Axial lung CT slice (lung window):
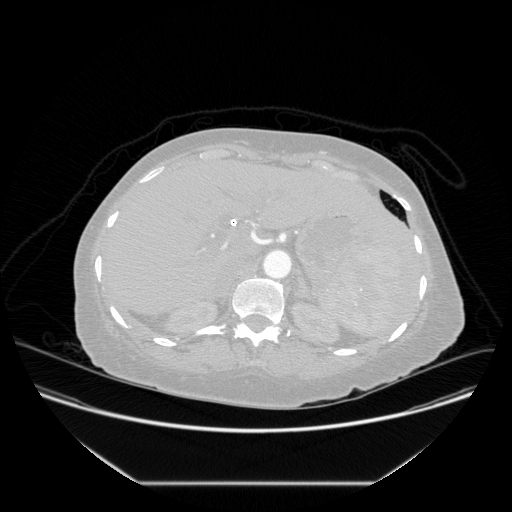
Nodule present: no